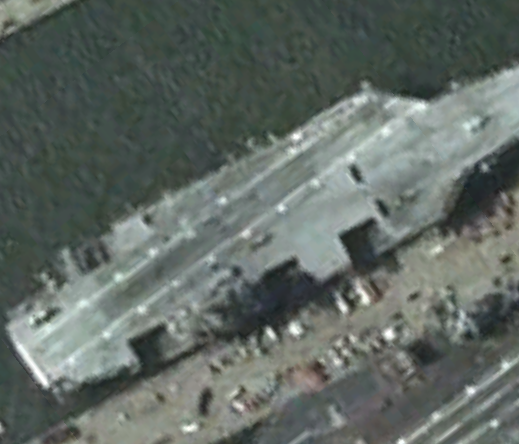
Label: aircraft_carrier